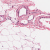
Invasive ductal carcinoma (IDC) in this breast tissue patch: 0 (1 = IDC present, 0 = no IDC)